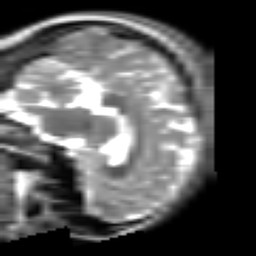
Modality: T2w
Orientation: sagittal